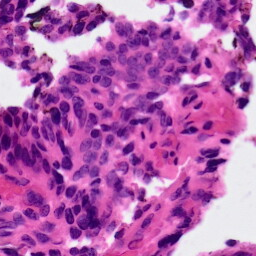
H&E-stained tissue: Ovarian